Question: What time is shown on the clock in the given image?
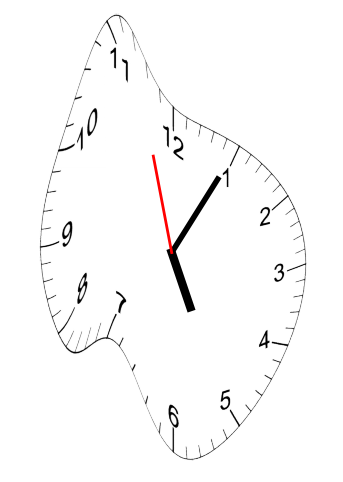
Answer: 05:04:57